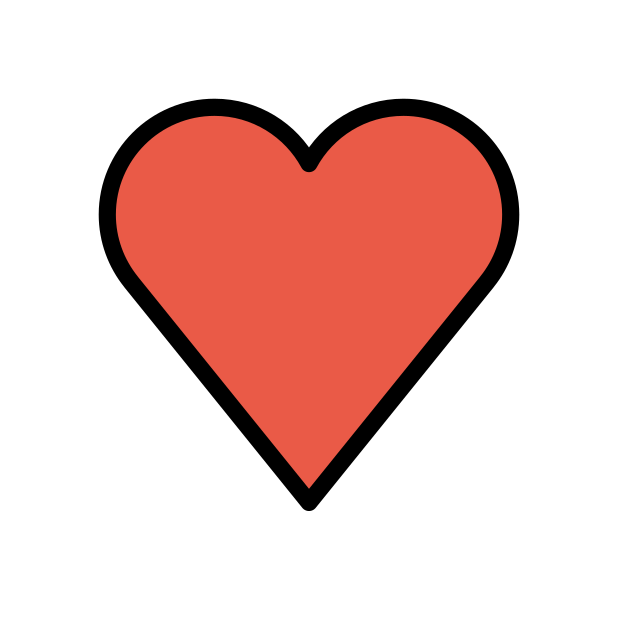
red heart